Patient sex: M
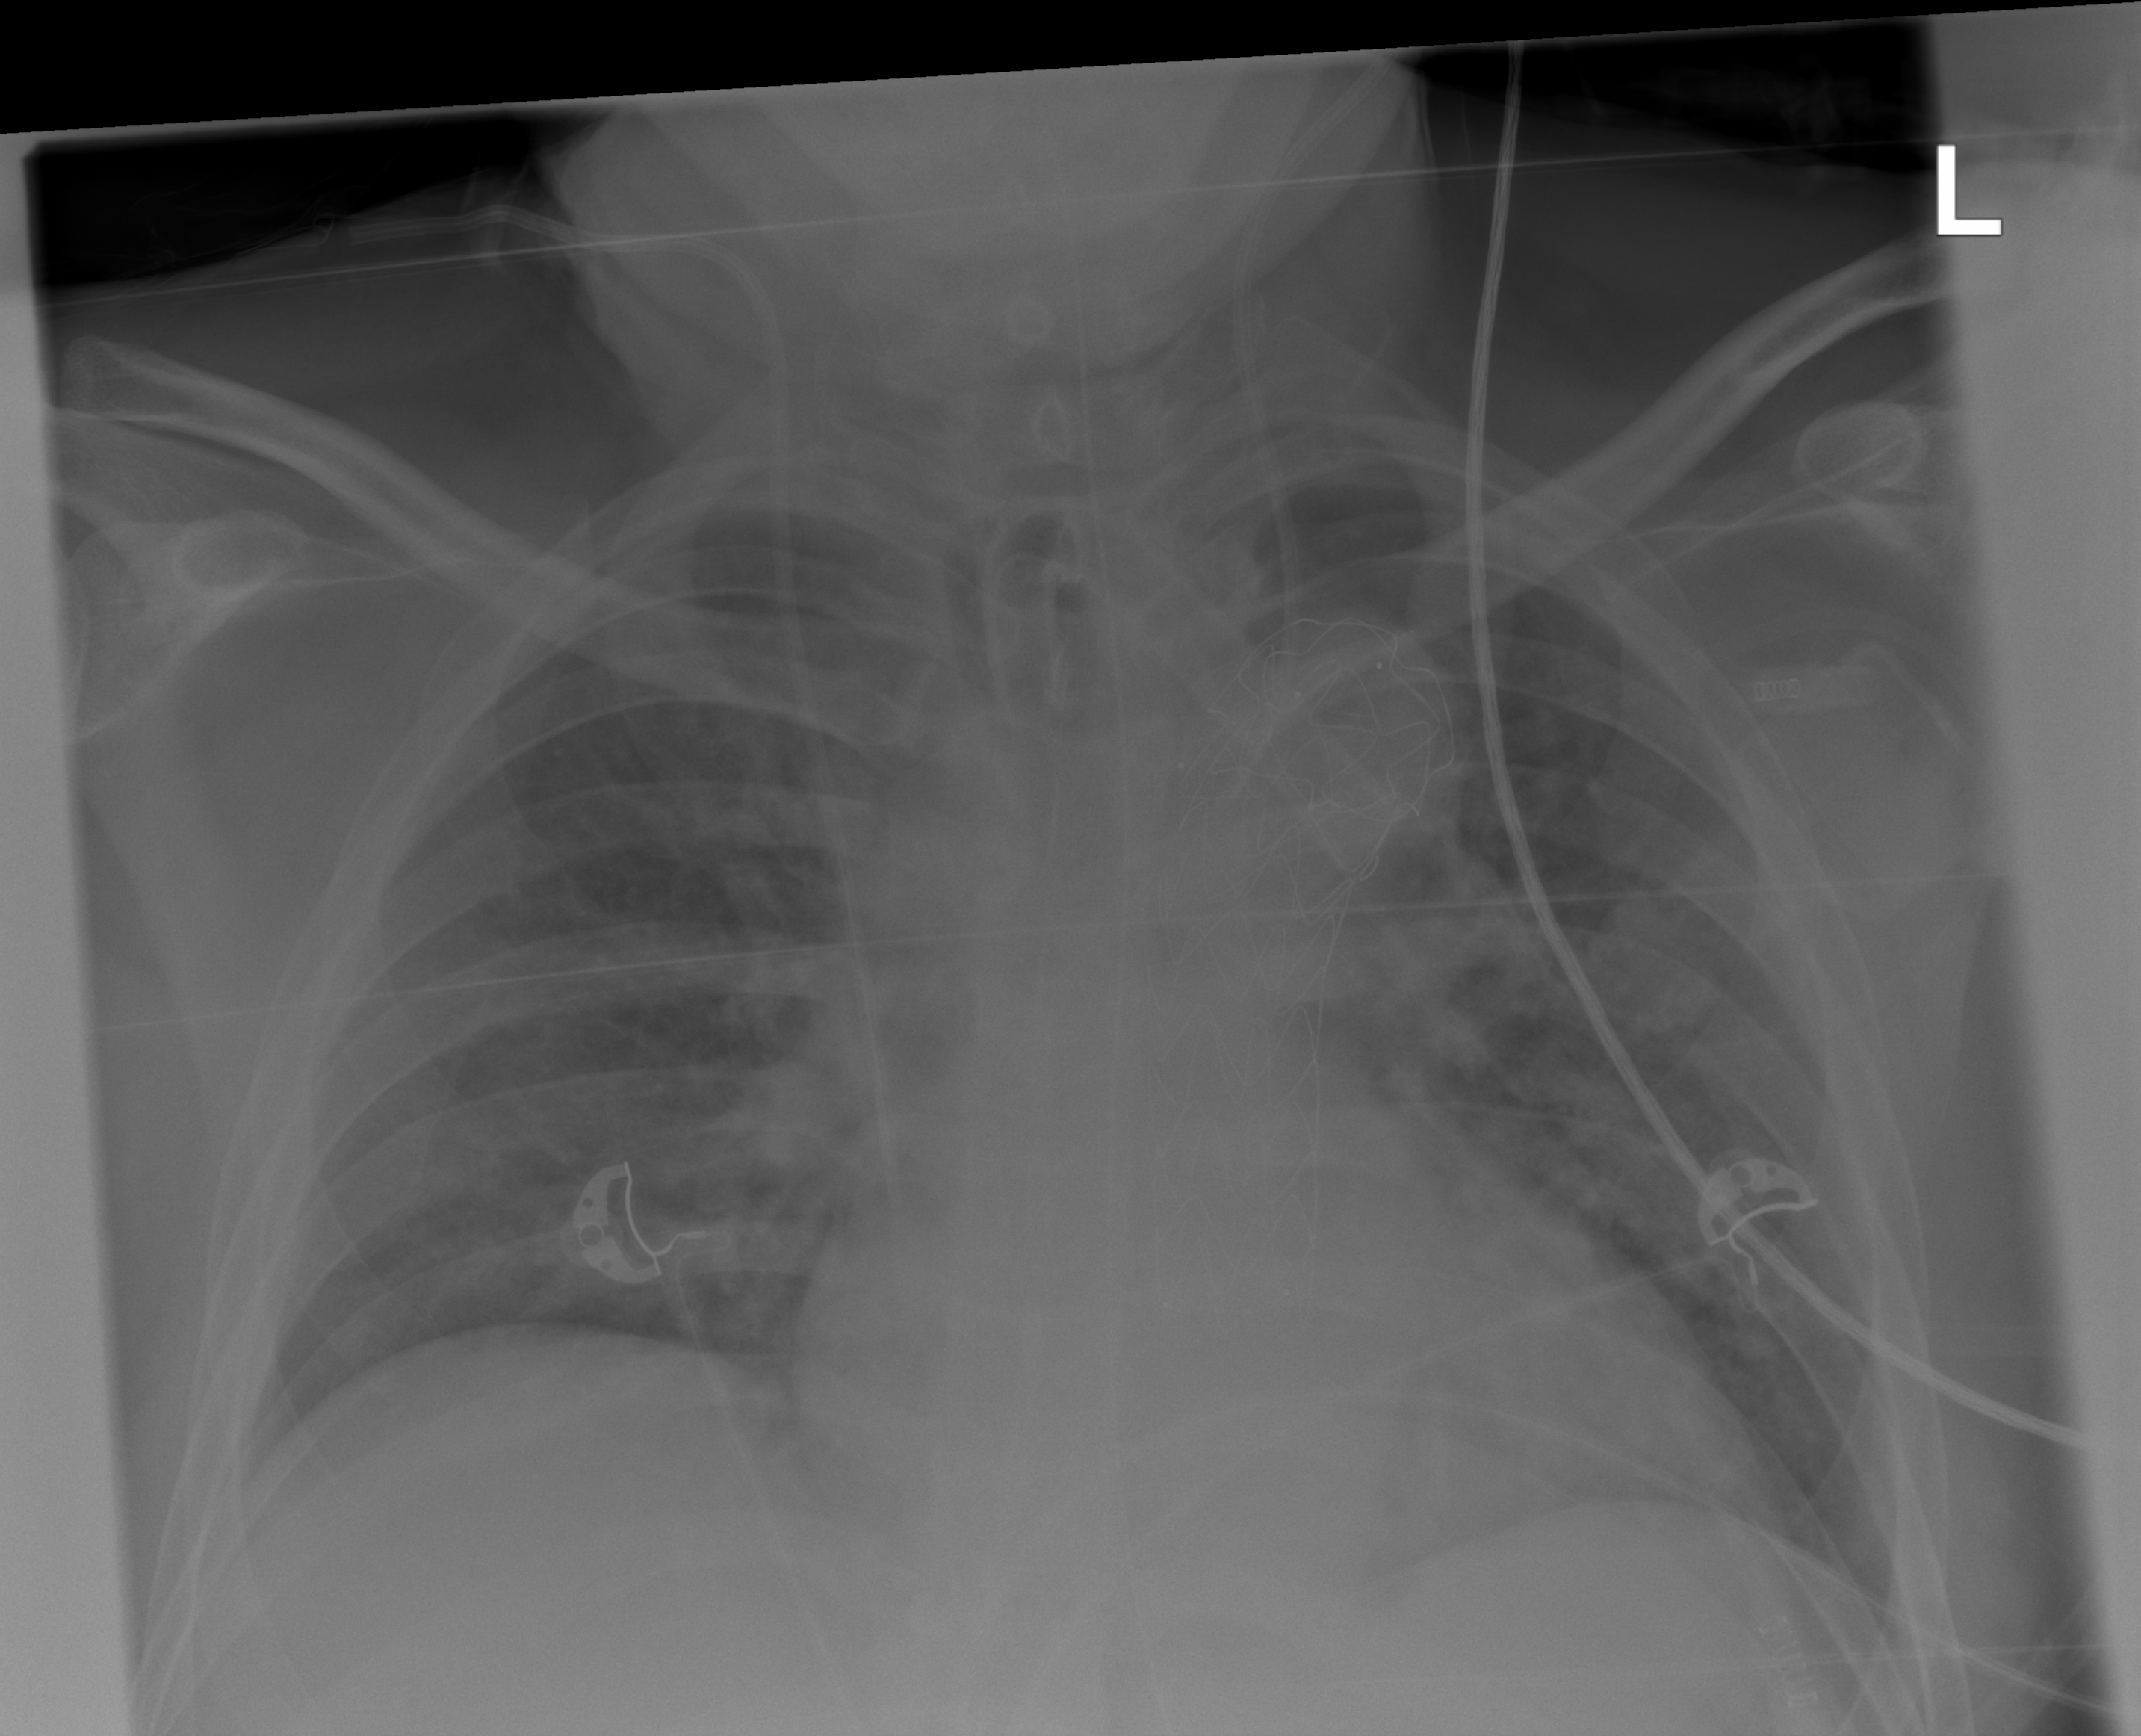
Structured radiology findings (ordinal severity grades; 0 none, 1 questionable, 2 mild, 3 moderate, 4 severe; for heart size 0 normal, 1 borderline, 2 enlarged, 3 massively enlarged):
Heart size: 1
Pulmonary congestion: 2
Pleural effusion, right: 0
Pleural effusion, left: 0
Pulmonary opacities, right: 2
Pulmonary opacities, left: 2
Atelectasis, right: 0
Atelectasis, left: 0